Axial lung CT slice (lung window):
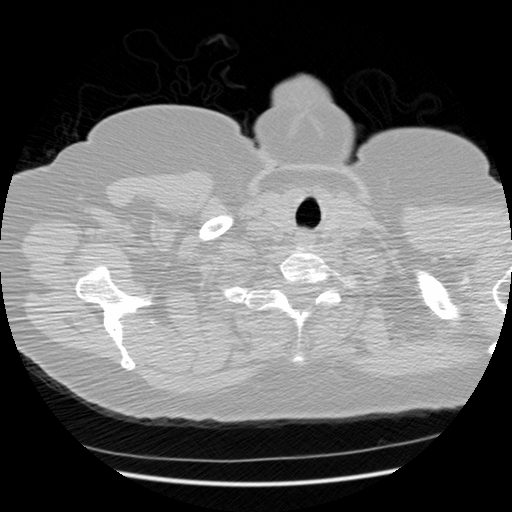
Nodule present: no